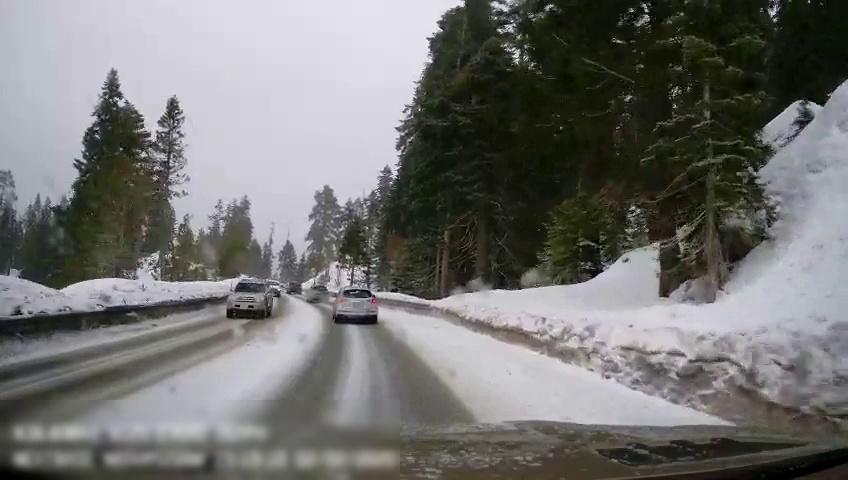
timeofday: Day
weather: Snowy
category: Drivable Space
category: Vehicles | SUV
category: Vehicles | Car
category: Vehicles | Car
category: Vehicles | Car
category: Vehicles | Car